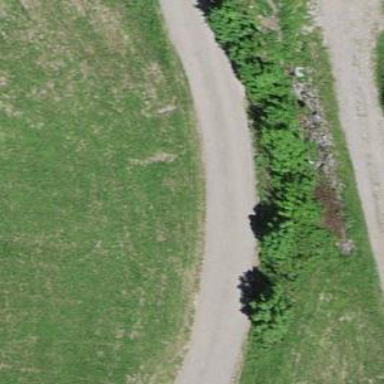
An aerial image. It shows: Service road with grade1 tracktype.